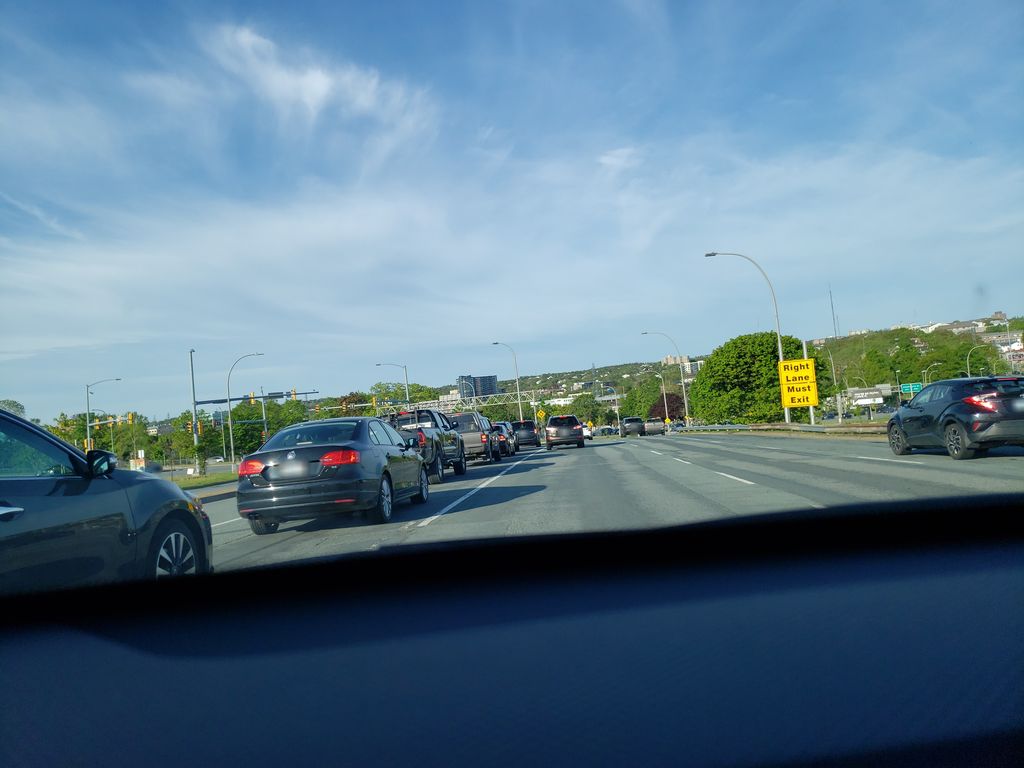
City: halifax